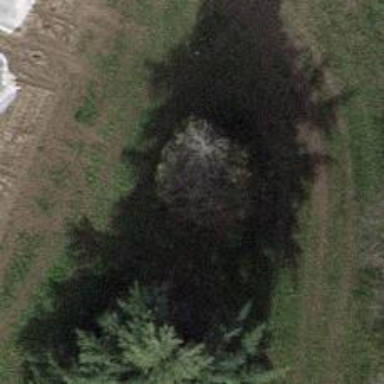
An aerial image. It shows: Evergreen needle-leaved tree.